Field crop: maize
Growth stage: 2
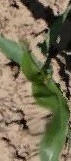
Species: maize